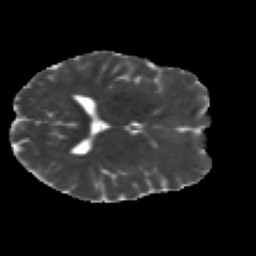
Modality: MD
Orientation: axial
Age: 29
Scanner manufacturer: siemens
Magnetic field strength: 3 T
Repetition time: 2.2 s
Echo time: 0.084 s